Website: lowes
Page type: account-selection
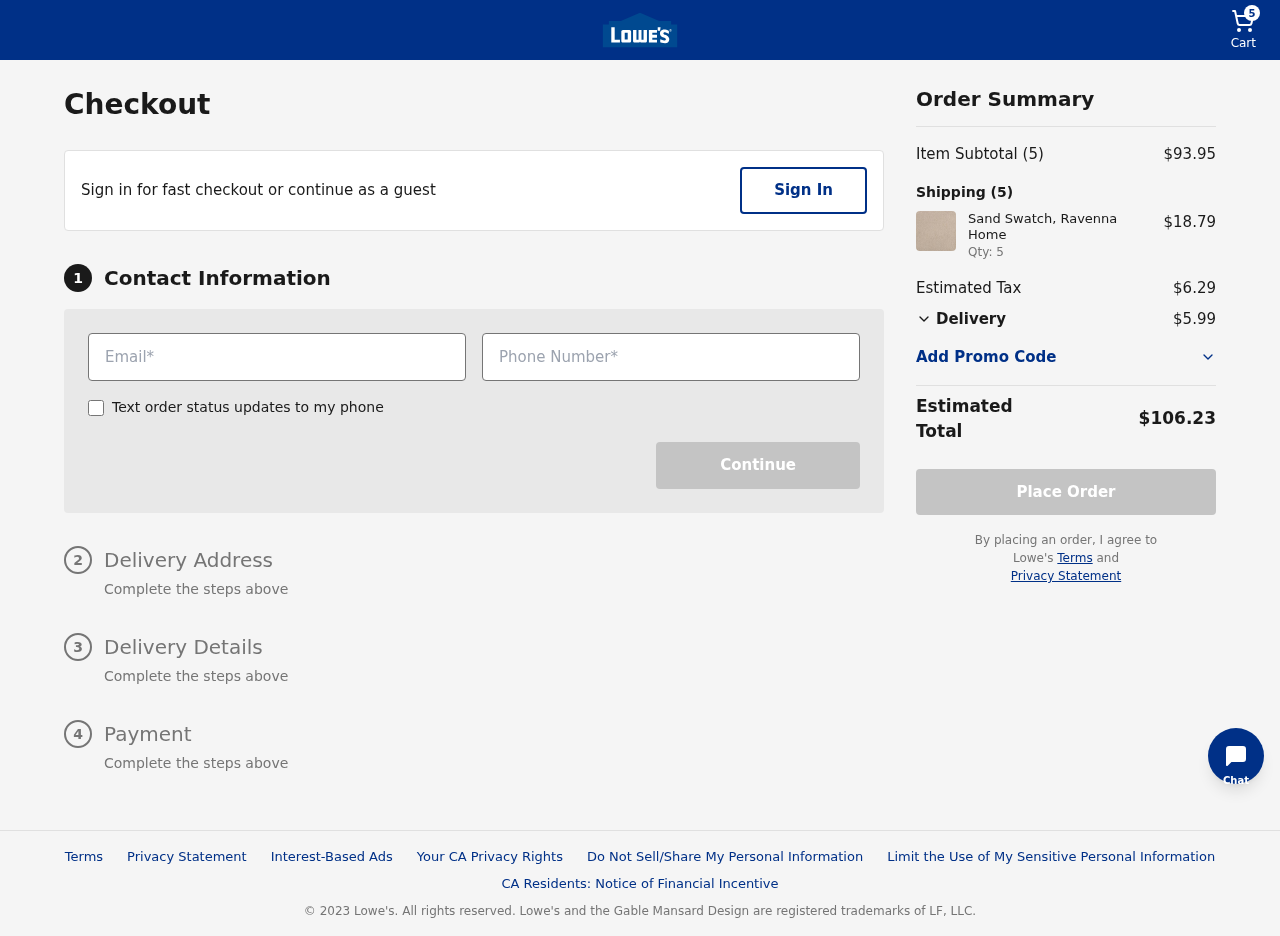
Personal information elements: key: PII_EMAIL
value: sjimenez@yahoo.com
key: PII_PHONE
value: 8917813219
Product elements: key: PRODUCT1_NAME
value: Sand Swatch, Ravenna Home
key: PRODUCT1_PRICE
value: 18.79
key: PRODUCT1_QUANTITY
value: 5
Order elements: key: ORDER_NUM_ITEMS
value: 5
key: ORDER_SUBTOTAL
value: $93.95
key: ORDER_TAX
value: $6.29
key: ORDER_SHIPPING_COST
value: $5.99
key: ORDER_TOTAL
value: $106.23